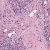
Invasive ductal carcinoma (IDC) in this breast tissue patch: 1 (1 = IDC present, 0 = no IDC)